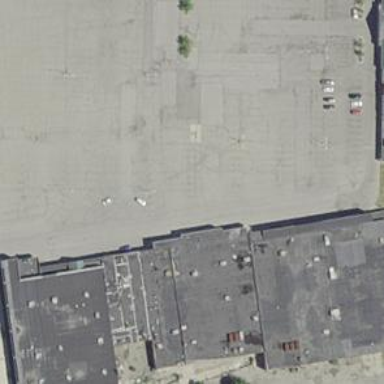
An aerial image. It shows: Commercial building with flat roof made of black tar paper.